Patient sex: F
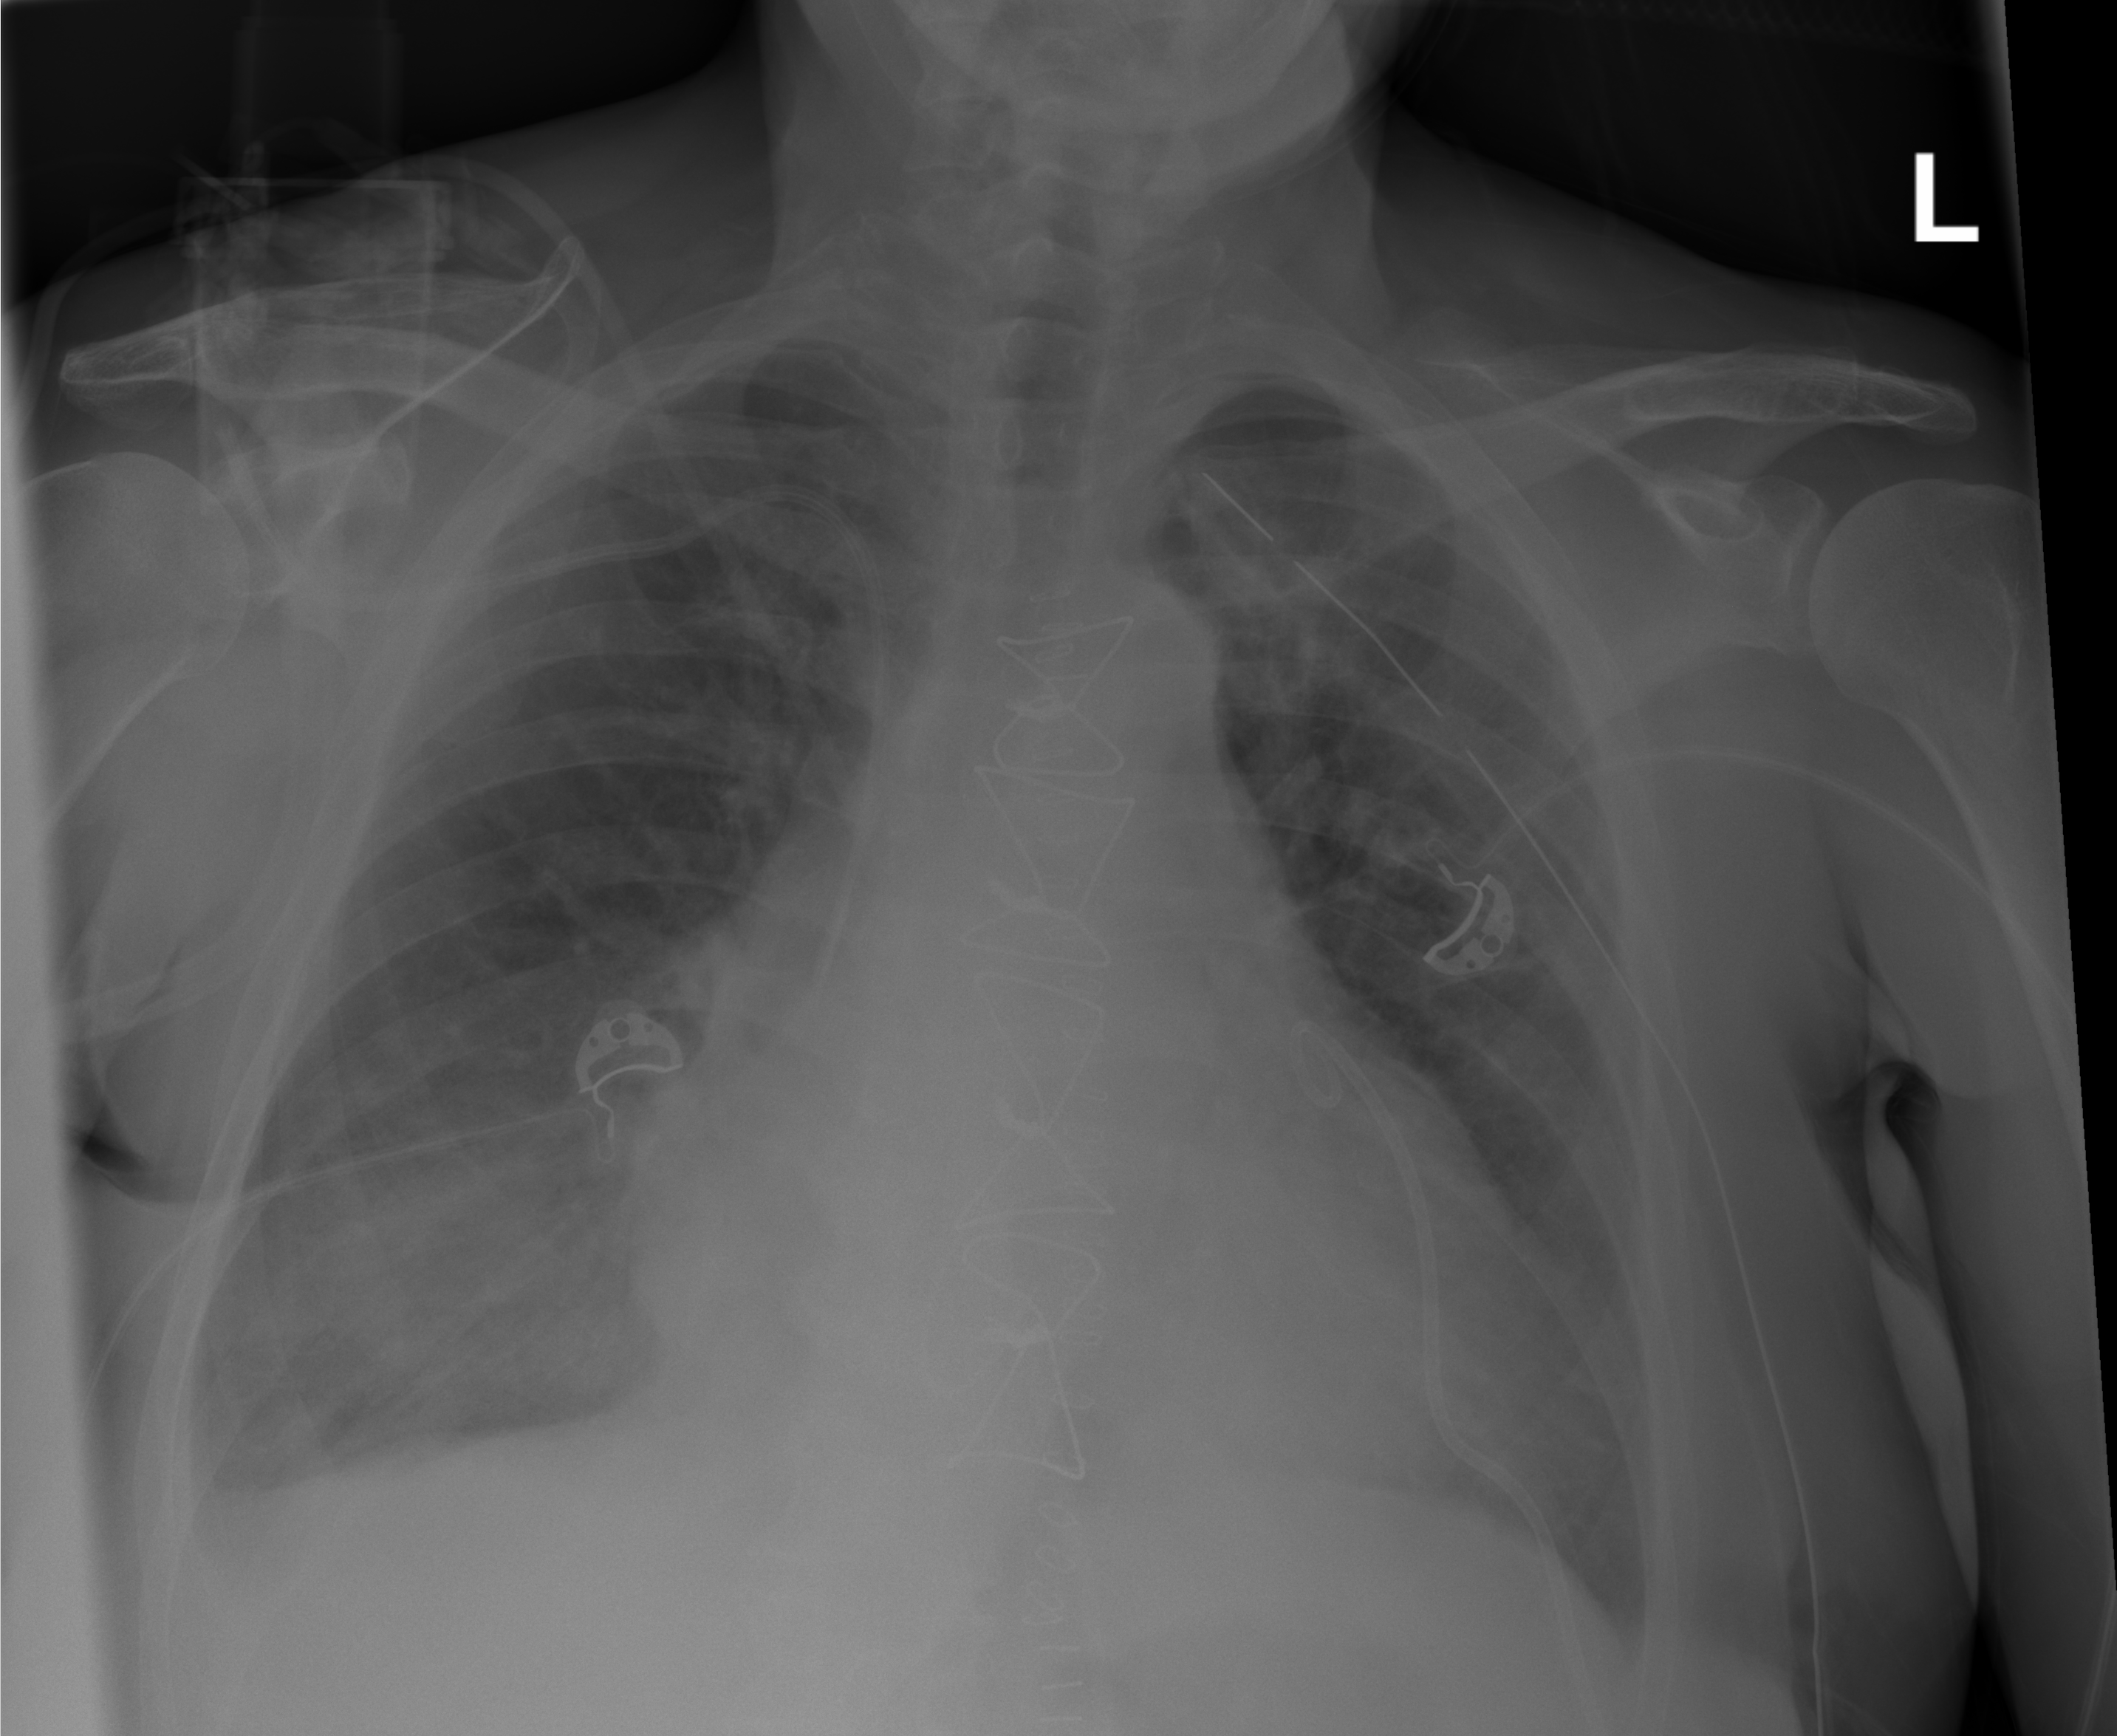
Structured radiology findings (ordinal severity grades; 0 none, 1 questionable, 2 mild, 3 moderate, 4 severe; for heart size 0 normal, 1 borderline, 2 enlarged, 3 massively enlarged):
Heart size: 2
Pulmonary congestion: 2
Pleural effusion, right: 2
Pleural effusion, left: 0
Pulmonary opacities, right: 0
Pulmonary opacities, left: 0
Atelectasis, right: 2
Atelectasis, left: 2